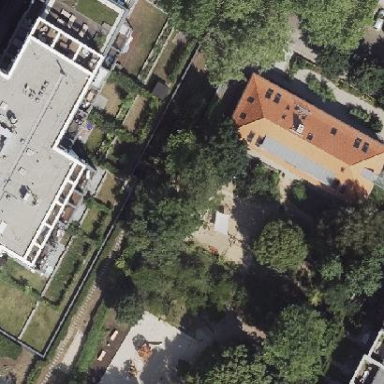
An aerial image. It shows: Kindergarten with hipped roof shape.